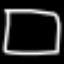
Label: square